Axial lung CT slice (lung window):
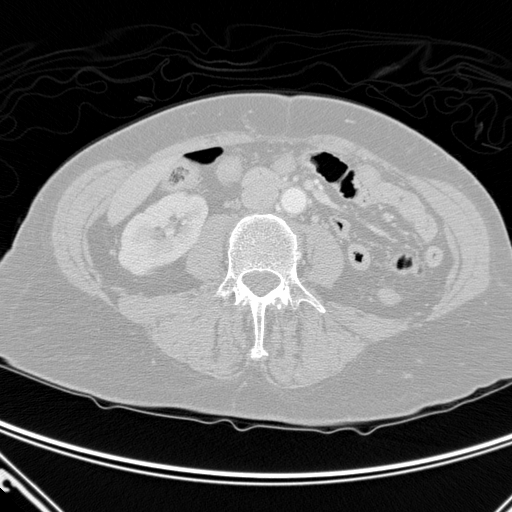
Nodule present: no